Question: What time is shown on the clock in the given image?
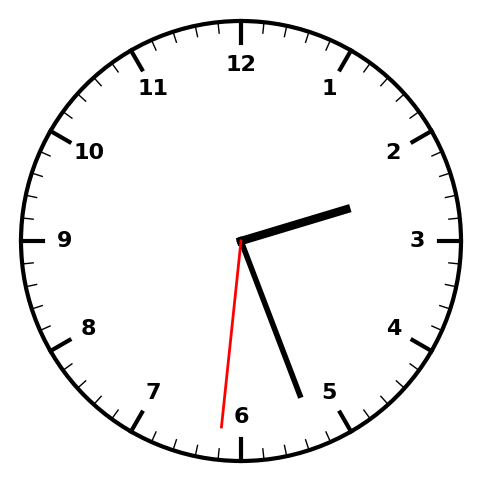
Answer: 02:26:31